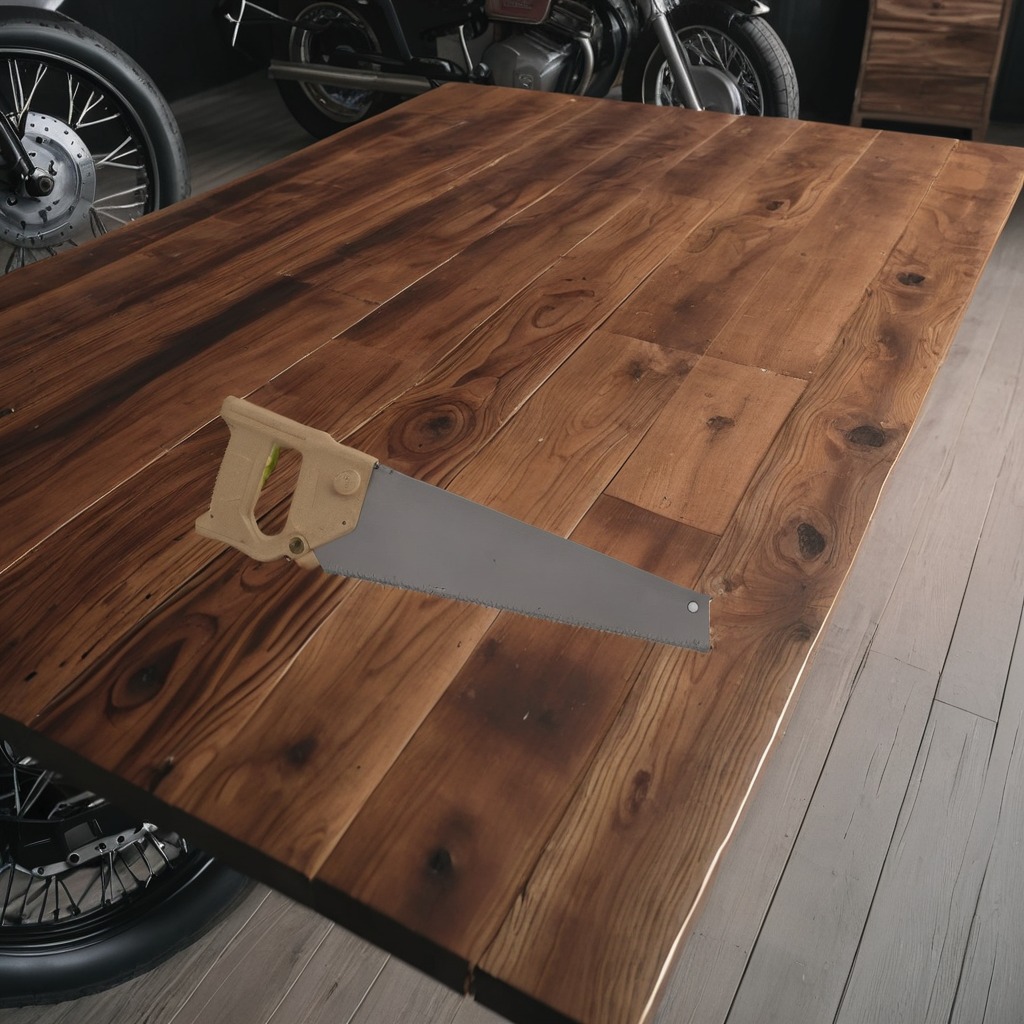
A metal saw is lying on the wooden table in the garage.